Question: We are in the process of moving our current IAAS solution over to azure where we host asp.net LOB web applications in IIS with an SQL Server backend.
I'm looking into availability sets. I stumbled upon this article at: <URL>

This seems like how we want to setup our deployment on Azure where the "Web Servers" are our virtual machines. My question relates to how we setup our virtual machines. Currently we have about 200 separate hosted customers on our IAAS solution which means 200 separate web applications in IIS. With a highly available deployment should the Virtual machines be exact replica's of each other i.e. 200 customers on box 1 and that again on box 2. Or should we spread them over multiple boxes i.e. 0-50 customers on box 1, 50-100 customers on box 2 and so on.
I cant see how the 2nd option spread would work in a highly available set because if 1 box goes down than all the customers on it go down with it?
Little confused, hoping someone has got advice on this?
Thanks
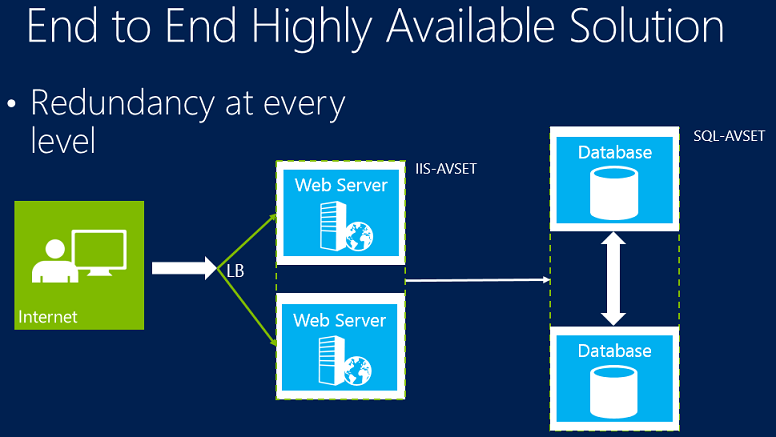
Answer: It would be best to duplicate everything, the azure load balancer (layer 4 balancer) ensures that load is spread across listening endpoints evenly and randomly, so you cannot know which server will answer a request, hence you must have the same configuration on both boxes. Here is some info on the Azure load balancer which you might find interesting, <URL>
Also put them into an <URL> you can be sure that at least one of your vms will always be online. You may need more than two vms, it really depends on the amount of traffic each of your clients generate and the load that that creates. But do have atleast two vms.
Just a side note if you haven't used Azure before; it may take you a bit of time to get the cost per vm right over time, but remember to use the schedule to scale up and down to reduce costs and anticipate load on your vms. Also having 4 smaller vms is better than 2 larger vms from a failure point of view and ultimately cost the same over a month. If one large vm dies, you've lost 50% of your capacity to serve your clients, where as if you lost one smaller vm you've only lost 25%.